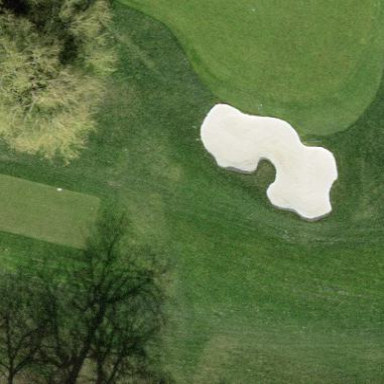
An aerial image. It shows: Sandy area is golf bunker.